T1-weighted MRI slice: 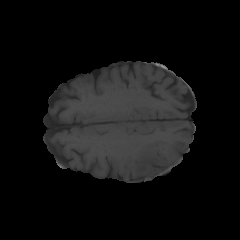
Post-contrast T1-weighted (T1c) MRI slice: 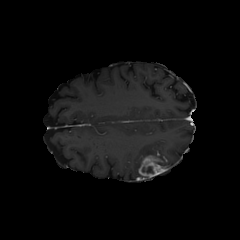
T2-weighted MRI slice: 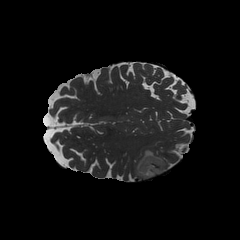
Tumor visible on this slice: yes